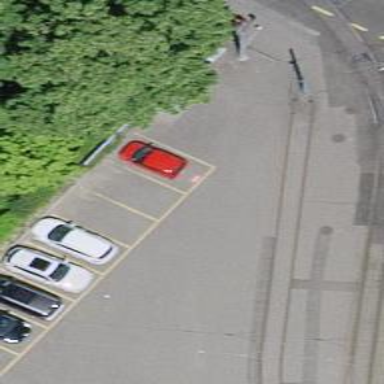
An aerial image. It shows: Car-sharing service available at this location.